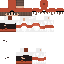
A female human skin with medium skin, wearing brown long hair dressed in a red hoodie and brown pants, featuring a closed mouth.